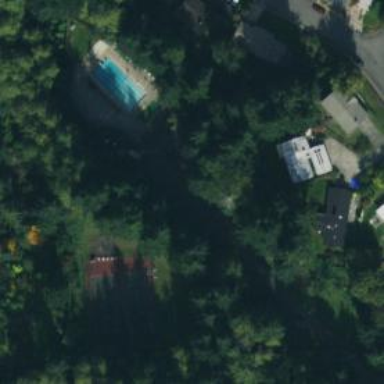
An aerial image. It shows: Sports center with facilities for tennis and swimming.